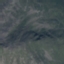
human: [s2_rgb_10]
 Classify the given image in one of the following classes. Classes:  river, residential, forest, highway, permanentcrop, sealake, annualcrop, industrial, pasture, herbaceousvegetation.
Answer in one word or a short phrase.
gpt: HerbaceousVegetation